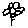
Label: flower